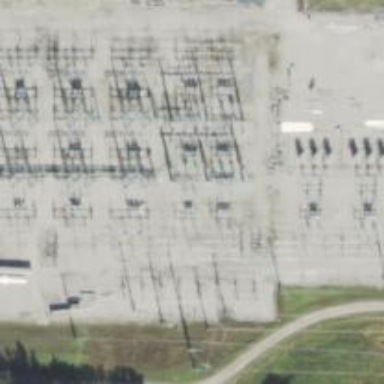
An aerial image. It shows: Switch for power supply.